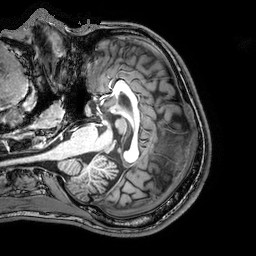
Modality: T1w
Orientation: coronal
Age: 22
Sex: male
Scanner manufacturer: philips
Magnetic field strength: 3 T
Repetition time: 8.126 s
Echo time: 3.716 s